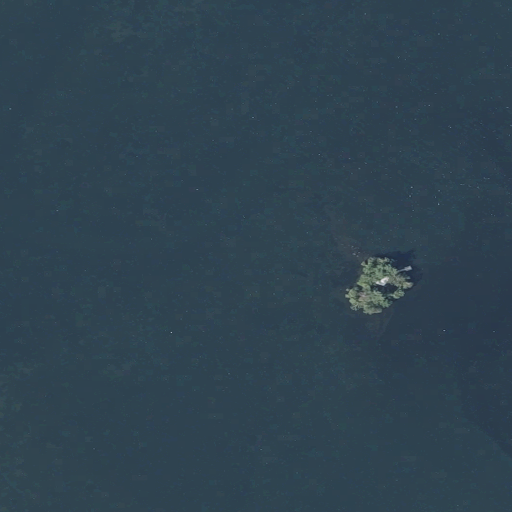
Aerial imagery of island in Maine named Green Island containing only open water